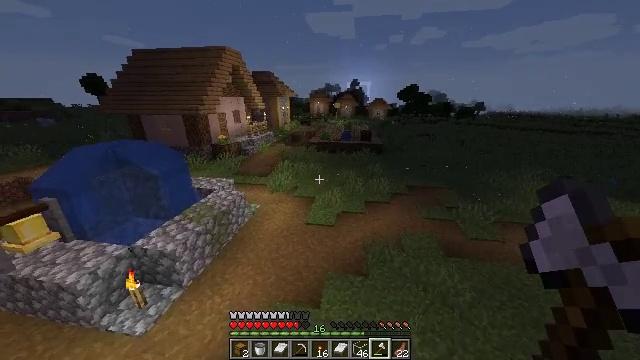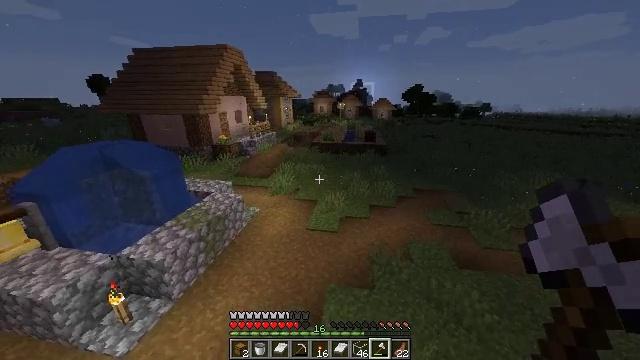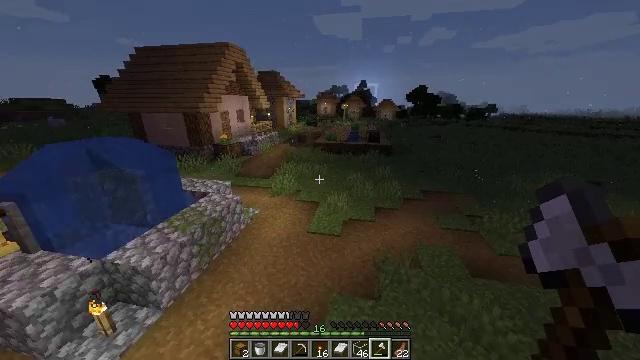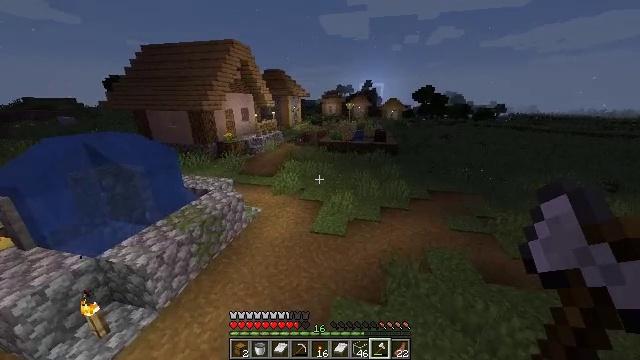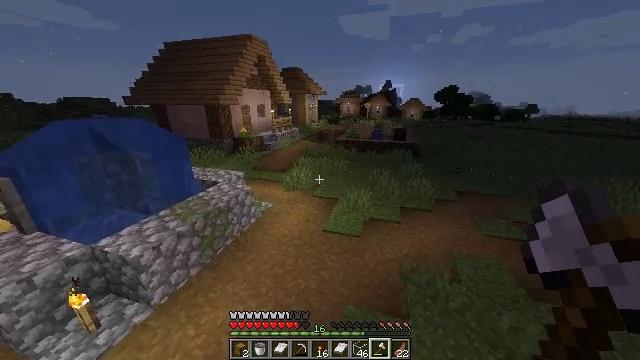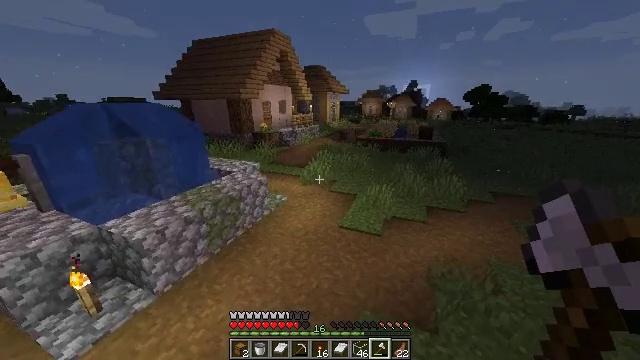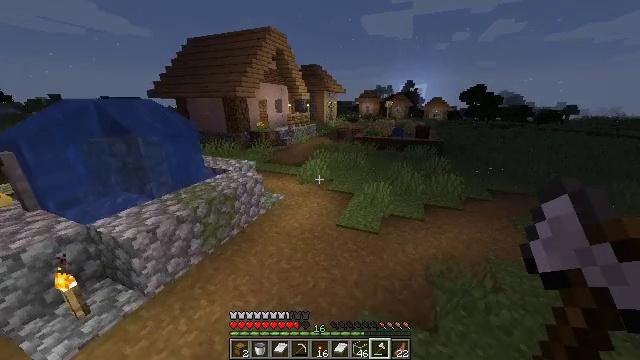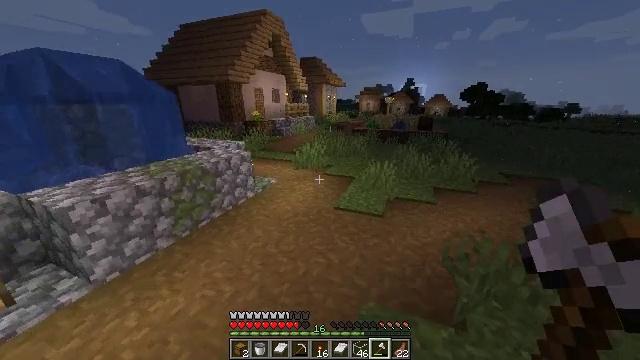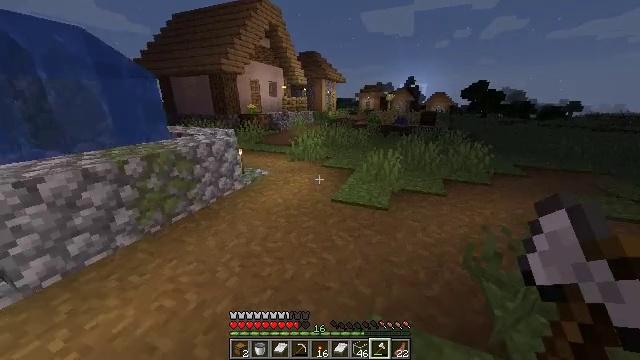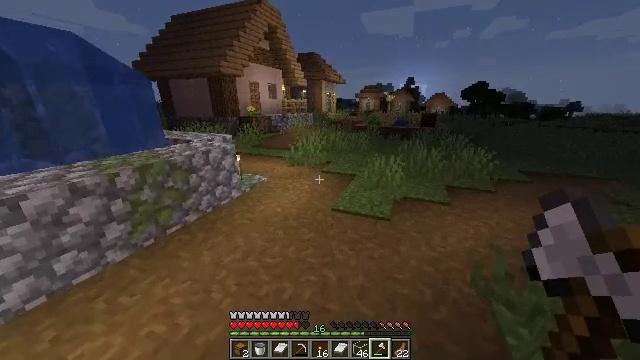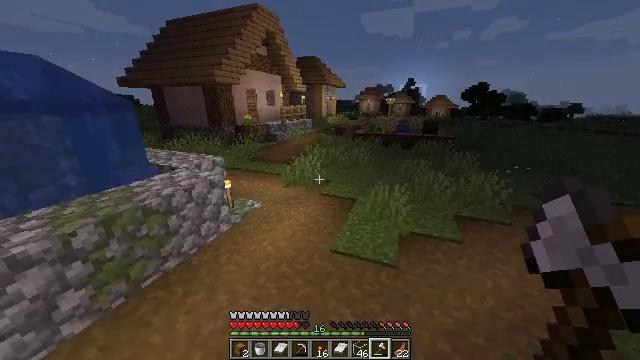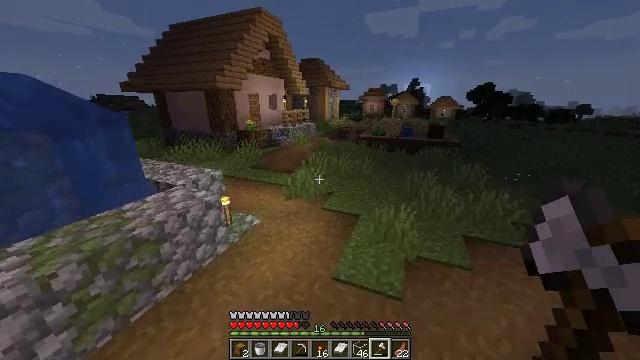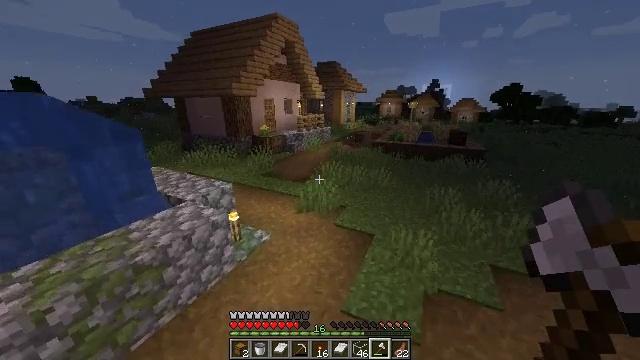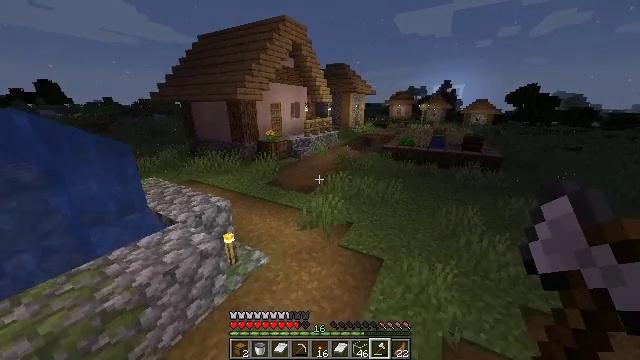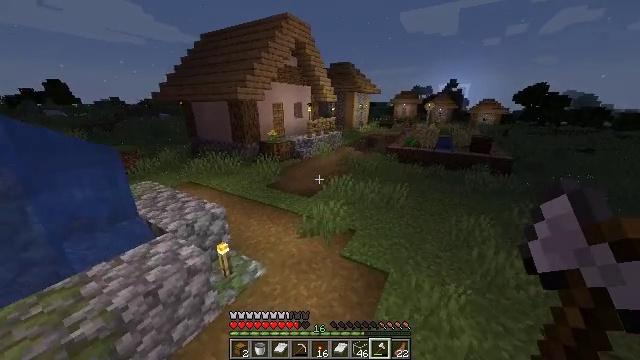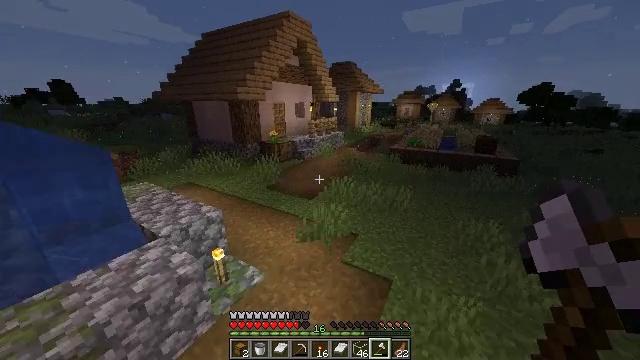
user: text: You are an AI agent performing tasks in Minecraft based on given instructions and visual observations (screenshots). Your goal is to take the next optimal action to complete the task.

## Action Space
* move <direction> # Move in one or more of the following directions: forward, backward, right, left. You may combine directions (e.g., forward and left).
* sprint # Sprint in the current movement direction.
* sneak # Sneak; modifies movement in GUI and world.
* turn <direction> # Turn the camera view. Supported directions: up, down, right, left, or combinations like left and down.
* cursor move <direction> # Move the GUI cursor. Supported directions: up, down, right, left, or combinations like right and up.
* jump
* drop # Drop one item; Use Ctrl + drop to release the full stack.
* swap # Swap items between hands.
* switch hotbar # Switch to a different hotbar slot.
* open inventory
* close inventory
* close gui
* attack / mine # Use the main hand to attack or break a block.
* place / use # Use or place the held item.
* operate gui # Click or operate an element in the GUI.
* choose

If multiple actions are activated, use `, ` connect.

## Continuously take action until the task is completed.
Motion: motion action
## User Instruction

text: Mine the yellow bed to pick it up.
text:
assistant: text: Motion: move forward, jump
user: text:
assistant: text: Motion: move forward, jump
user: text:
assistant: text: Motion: move forward, turn left, jump
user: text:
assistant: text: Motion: move forward, turn left, jump
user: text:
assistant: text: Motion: move forward, turn left, jump
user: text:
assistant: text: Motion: move forward, sprint, jump
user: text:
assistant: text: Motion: move forward, sprint, jump
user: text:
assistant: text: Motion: move forward, sprint, jump
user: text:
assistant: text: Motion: move forward, sprint, jump
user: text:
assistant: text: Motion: move forward, sprint, jump
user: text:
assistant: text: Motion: move forward, jump
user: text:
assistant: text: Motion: move forward, turn left, jump
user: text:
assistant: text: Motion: move forward, turn left, jump
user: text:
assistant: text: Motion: move forward, turn left, jump
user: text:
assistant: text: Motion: move forward, jump
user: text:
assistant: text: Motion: move forward, jump
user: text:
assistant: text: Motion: move forward, jump
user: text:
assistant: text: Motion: move forward, turn left, jump
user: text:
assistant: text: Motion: move forward, sprint, turn left, jump
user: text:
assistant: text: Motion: move forward, sprint, turn left, jump
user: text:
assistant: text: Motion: move forward, sprint, turn left, jump
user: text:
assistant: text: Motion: move forward, sprint, turn left, jump
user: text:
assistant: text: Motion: move forward, sprint, jump
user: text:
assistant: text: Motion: move forward, jump
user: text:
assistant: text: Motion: move forward, jump
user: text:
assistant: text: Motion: move forward, jump
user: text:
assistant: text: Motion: move forward, jump
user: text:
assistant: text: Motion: move forward, jump
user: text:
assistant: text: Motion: move forward, jump
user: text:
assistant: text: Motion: move forward, jump